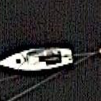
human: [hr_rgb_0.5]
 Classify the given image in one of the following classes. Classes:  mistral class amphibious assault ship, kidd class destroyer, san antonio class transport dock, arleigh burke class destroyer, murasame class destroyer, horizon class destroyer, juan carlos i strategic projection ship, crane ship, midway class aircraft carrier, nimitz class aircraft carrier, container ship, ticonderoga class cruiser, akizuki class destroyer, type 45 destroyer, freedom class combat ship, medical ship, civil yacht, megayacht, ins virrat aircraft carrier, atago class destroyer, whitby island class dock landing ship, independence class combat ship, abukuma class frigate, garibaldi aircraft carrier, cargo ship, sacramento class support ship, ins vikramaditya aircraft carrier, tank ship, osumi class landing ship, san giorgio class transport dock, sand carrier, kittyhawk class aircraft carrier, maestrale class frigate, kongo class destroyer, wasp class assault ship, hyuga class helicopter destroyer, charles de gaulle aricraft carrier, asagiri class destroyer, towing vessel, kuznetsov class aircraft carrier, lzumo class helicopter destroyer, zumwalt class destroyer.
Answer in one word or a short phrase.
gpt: Civil yacht